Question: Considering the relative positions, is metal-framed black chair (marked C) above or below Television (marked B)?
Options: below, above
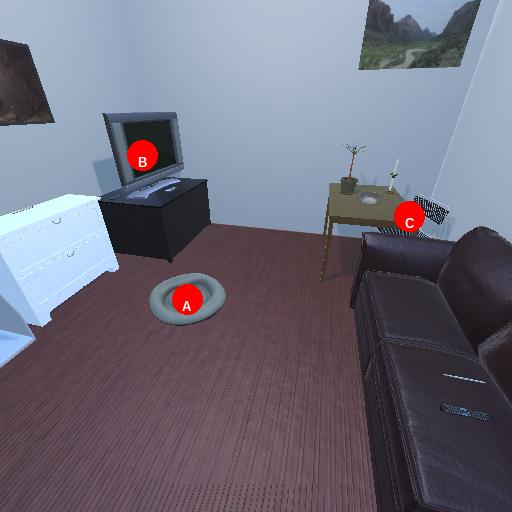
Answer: below